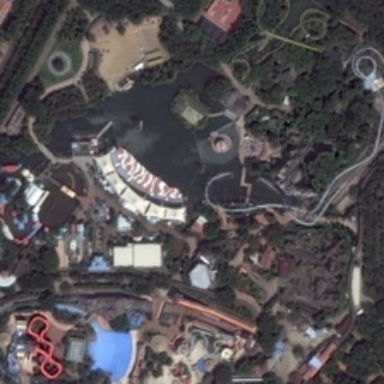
The park covers a large area .